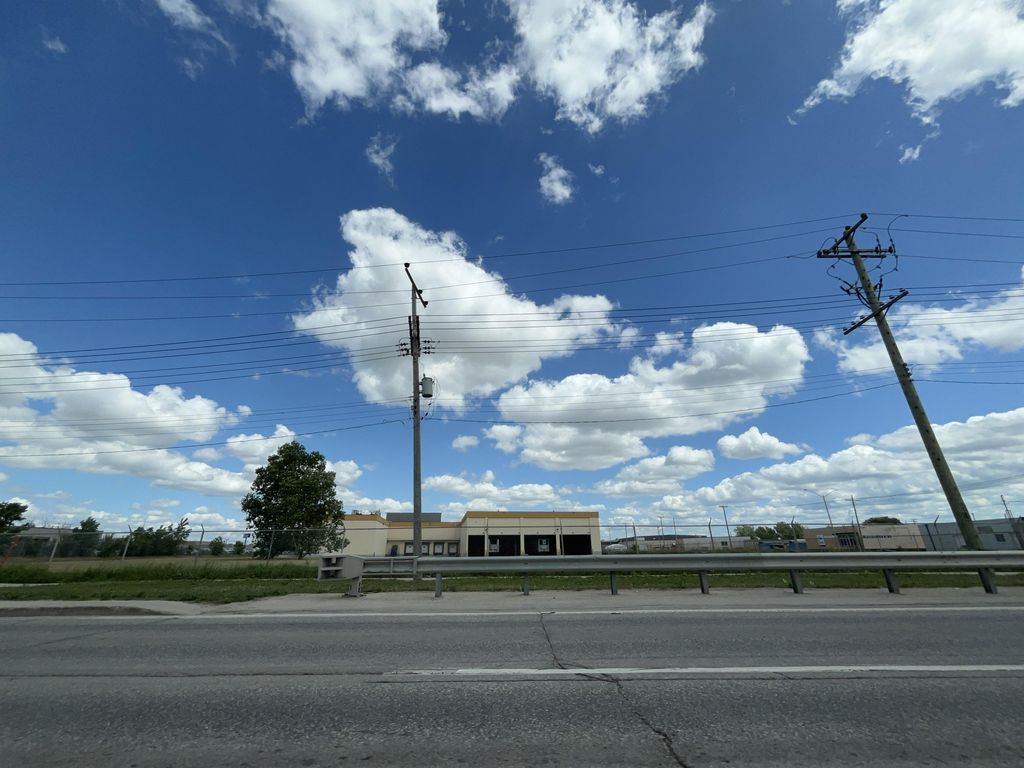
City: winnipeg